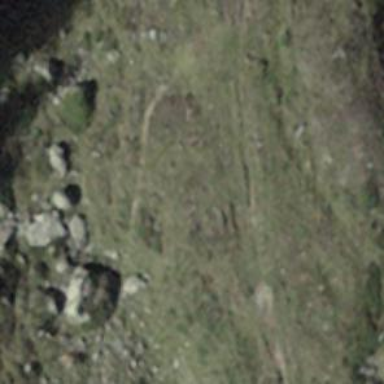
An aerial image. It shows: Ground path.